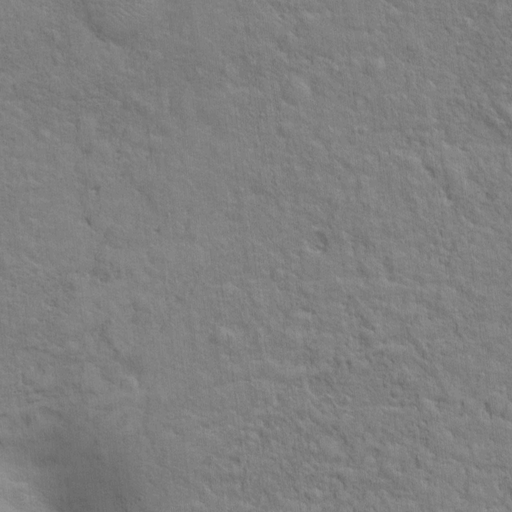
Classes present: Background, Cone